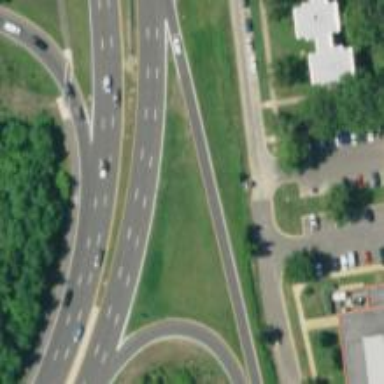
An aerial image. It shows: Trunk highway with expressway features.